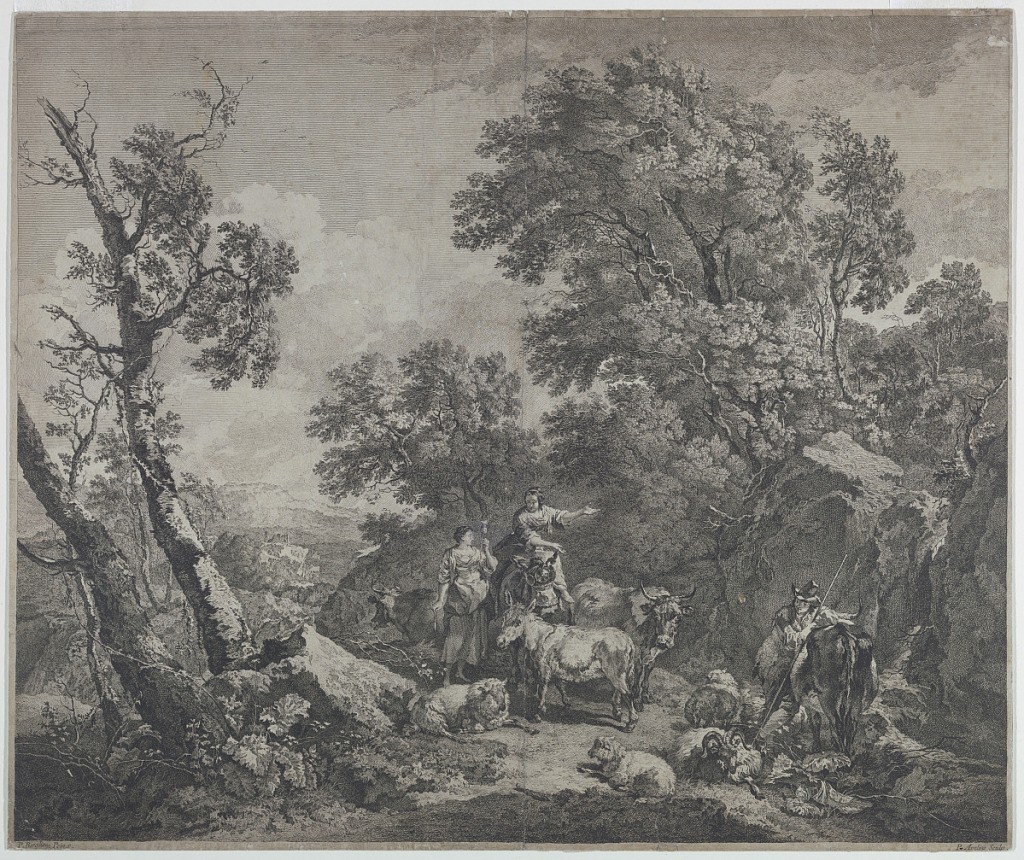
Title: Landscape with Figures and Farm Animals
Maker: Pierre Aveline the younger, French, 1679 - 1742
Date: ca. 1700-1720
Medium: Engraving on paper
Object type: Print
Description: In a rocky and partially wooded landscape three figures are seen with cows, sheep, and a donkey. A mountainous vista opens to the rear.